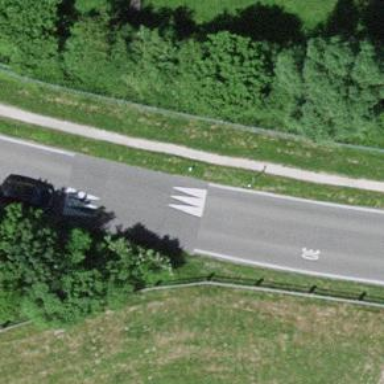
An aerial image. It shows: Traffic calming table.